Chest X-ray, PA view. Patient: 72 years old, sex M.
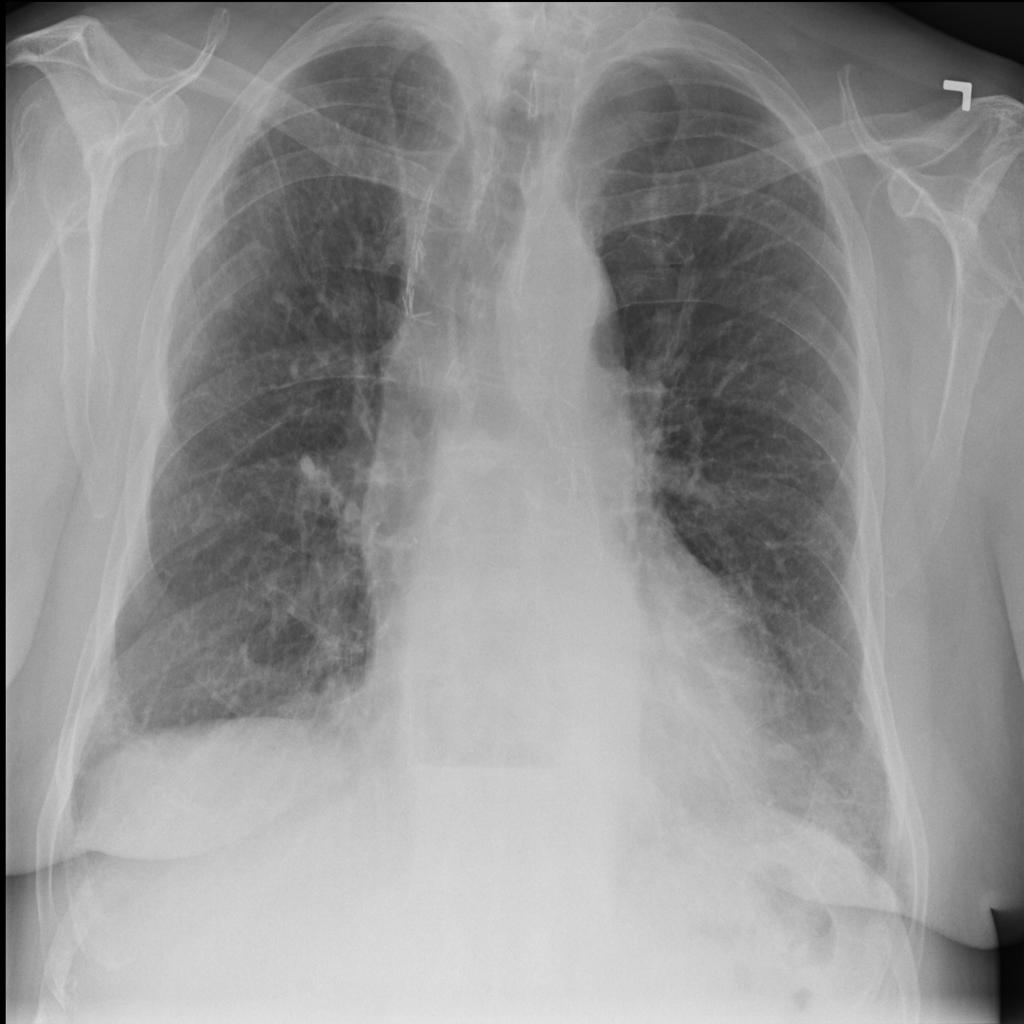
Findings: No Finding